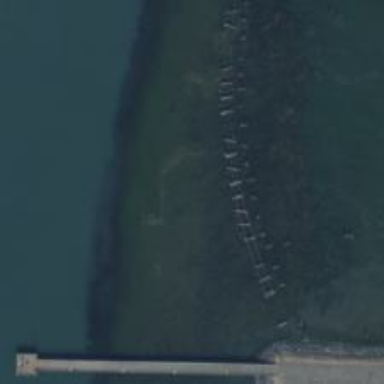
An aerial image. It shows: Pier that is in ruins.